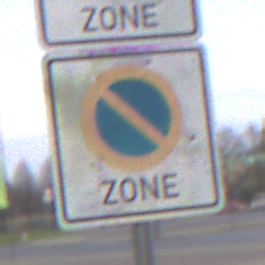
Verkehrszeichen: BeginnEingeschraenktesHalteverbotZone
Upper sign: BeginnZone30
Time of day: MorningAfternoon
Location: Outdoor (Urban)
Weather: PartlyCloudy
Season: NotSpecified
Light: Natural